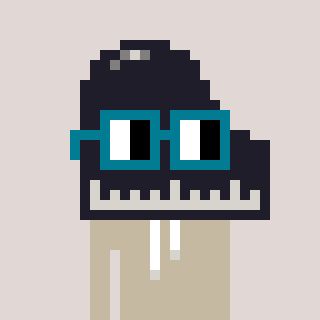
a pixel art character with square dark green glasses, a piano-shaped head and a bege-colored body on a warm background